Question: I am writing a test script using spock, geb, and WebDriver. The script submits a form on an insecure page. The page submits to a secure HTTPS URL. Firefox shows a warning for this, specifcally:

This causes the following error:
'''
org.openqa.selenium.UnhandledAlertException: Modal dialog present
Build info: version: '2.23.0', revision: '17137', time: '2012-06-07 09:08:12'
System info: os.name: 'Mac OS X', os.arch: 'x86_64', os.version: '10.7.4', java.version: '1.6.0_33'
Driver info: driver.version: RemoteWebDriver
Session ID: 79e0444f-4c8e-2b4c-9066-601e7cdb3aa9
at org.openqa.selenium.remote.ErrorHandler.createThrowable(ErrorHandler.java:188)
at org.openqa.selenium.remote.ErrorHandler.createUnhandledAlertException(ErrorHandler.java:169)
at org.openqa.selenium.remote.ErrorHandler.throwIfResponseFailed(ErrorHandler.java:141)
at org.openqa.selenium.remote.RemoteWebDriver.execute(RemoteWebDriver.java:458)
at org.openqa.selenium.remote.RemoteWebDriver.execute(RemoteWebDriver.java:462)
at org.openqa.selenium.remote.RemoteWebDriver.getTitle(RemoteWebDriver.java:204)
at geb.Page.getTitle(Page.groovy:200)
at groovy.lang.Closure.getPropertyTryThese(Closure.java:197)
at groovy.lang.Closure.getPropertyDelegateFirst(Closure.java:187)
at groovy.lang.Closure.getProperty(Closure.java:172)
'''
How do I have WebDriver dismiss this alert if it shows up?
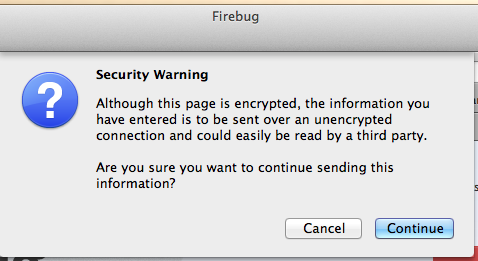
Answer: Found the answer in a question: <URL>
'''
driver.switchTo().alert().accept()
'''